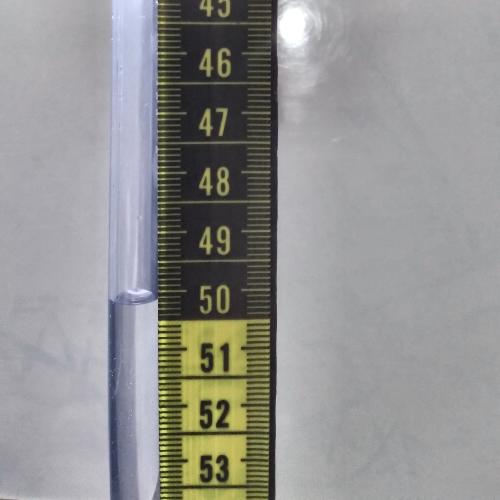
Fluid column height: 50.2 cm